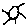
Label: sun